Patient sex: M
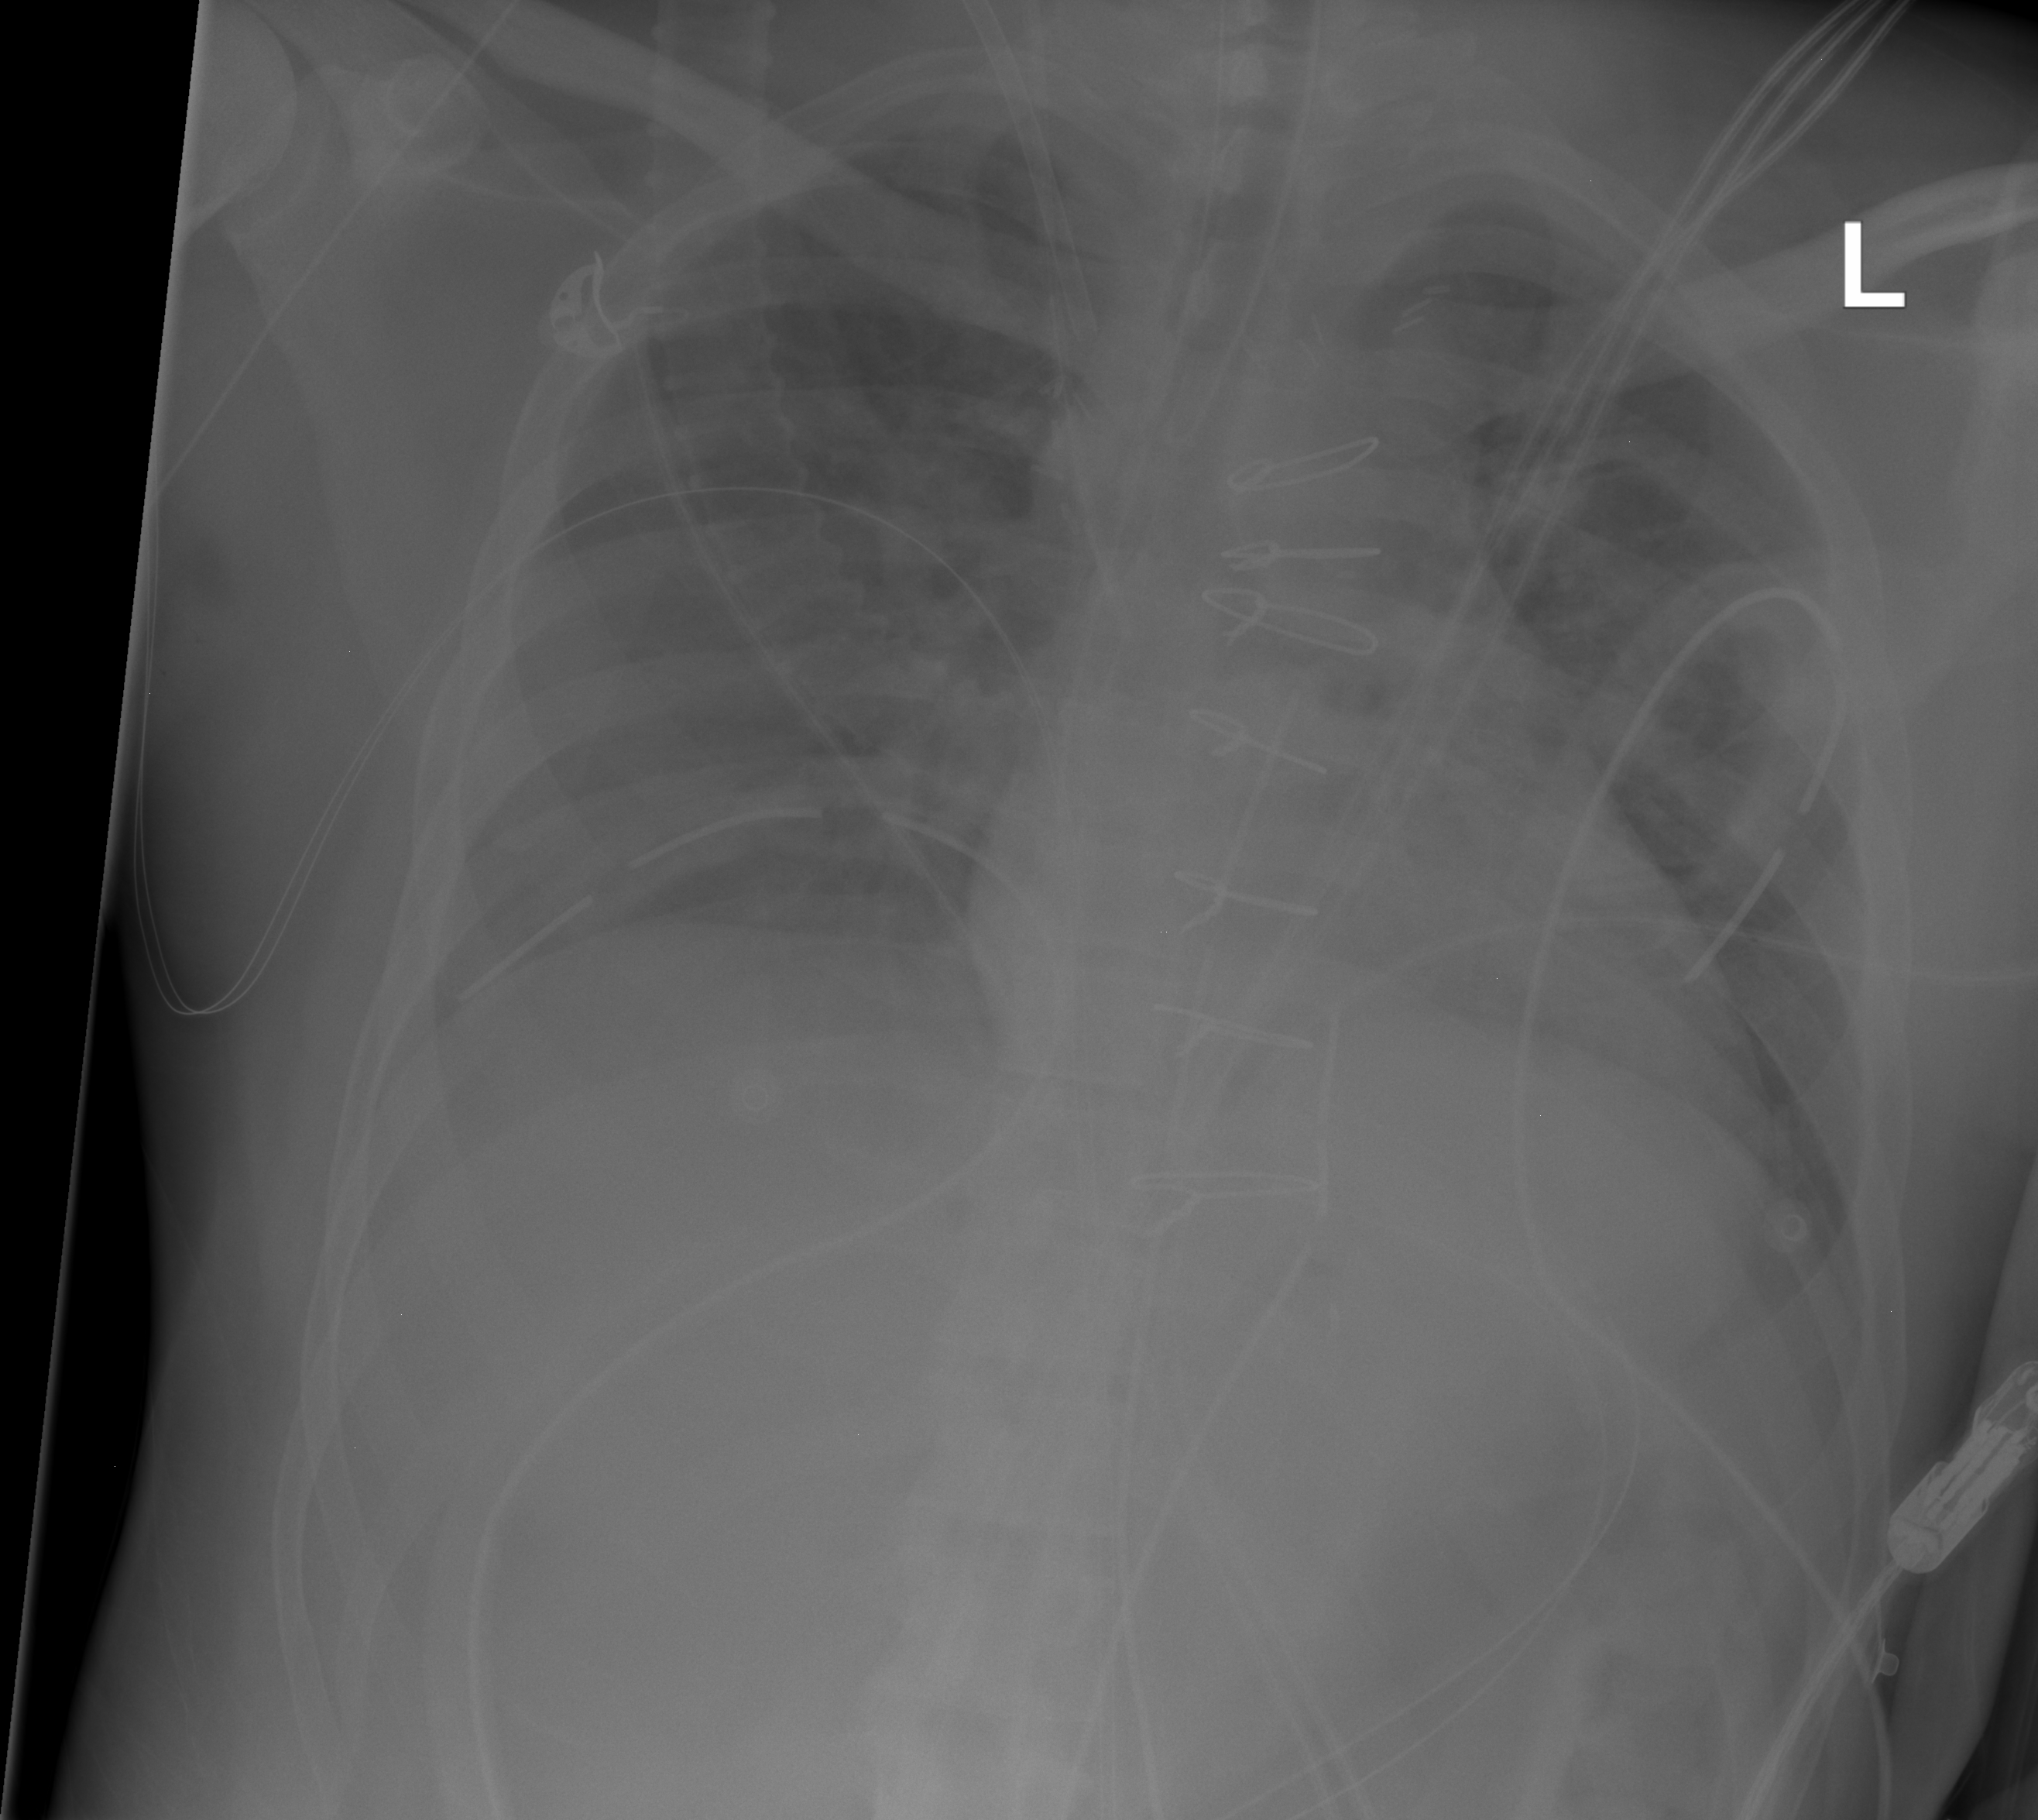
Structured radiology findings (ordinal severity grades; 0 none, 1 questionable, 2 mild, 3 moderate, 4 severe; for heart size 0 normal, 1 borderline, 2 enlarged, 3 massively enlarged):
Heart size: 2
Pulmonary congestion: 2
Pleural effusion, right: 0
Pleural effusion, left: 0
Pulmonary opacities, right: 0
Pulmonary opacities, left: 0
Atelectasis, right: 0
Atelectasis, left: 0